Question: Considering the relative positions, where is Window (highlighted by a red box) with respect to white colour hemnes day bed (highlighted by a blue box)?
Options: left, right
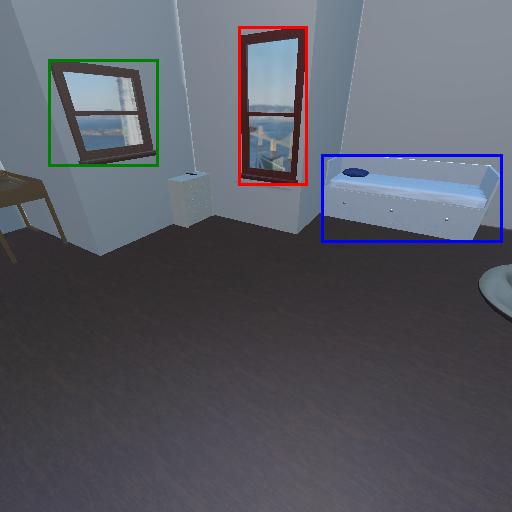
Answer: left